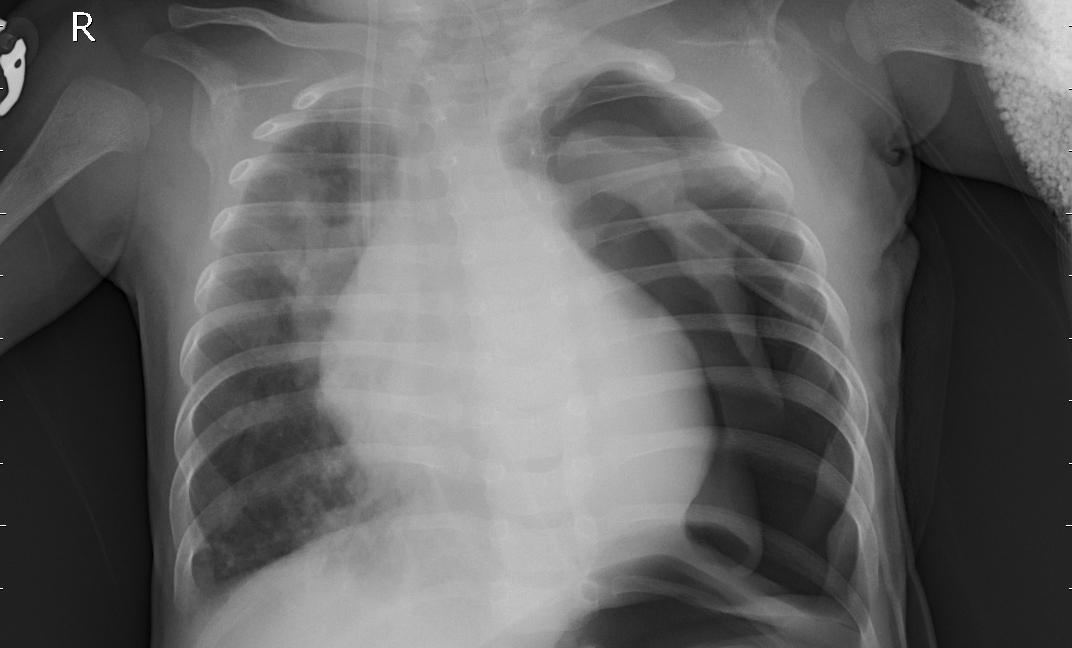
Diagnosis: PNEUMONIA